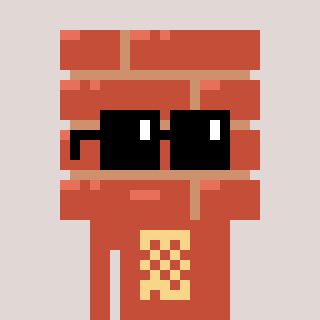
a pixel art character with square black sunglasses, a wall-shaped head and a rust-colored body on a warm background